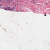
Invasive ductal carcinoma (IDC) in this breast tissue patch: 0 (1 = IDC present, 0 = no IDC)